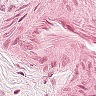
Metastatic tissue present: no